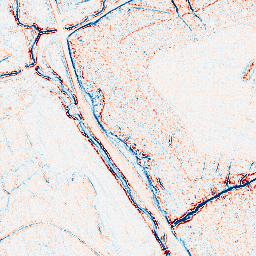
Category: edge_preserving
Decomposition family: bilateral
Decomposition parameters: d: 5
sigma_color: 150
sigma_space: 100
Upsampling method: sinc_hamming
Upsampling parameters: scale: 2
kernel_size: 4
Upsampling scale: 2